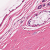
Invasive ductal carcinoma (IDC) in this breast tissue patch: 0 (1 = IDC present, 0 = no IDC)